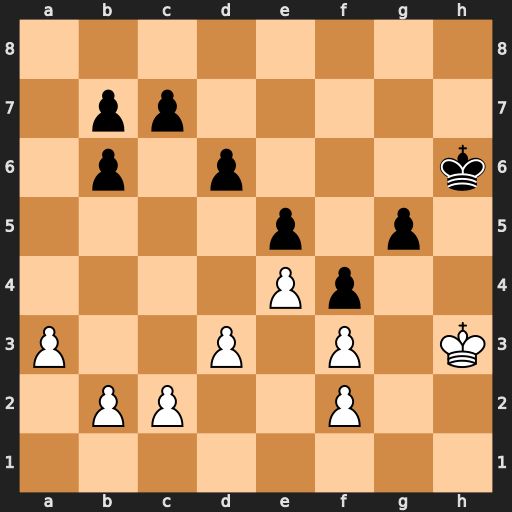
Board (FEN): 8/1pp5/1p1p3k/4p1p1/4Pp2/P2P1P1K/1PP2P2/8
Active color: w
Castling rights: -
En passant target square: -
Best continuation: Kg4 Kg6 a4